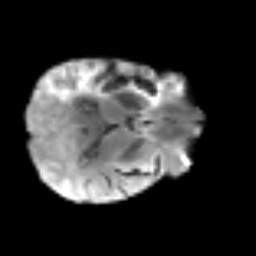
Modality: T2w
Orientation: axial
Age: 56
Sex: male
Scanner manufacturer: siemens
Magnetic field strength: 3 T
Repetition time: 3.2 s
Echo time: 0.081 s